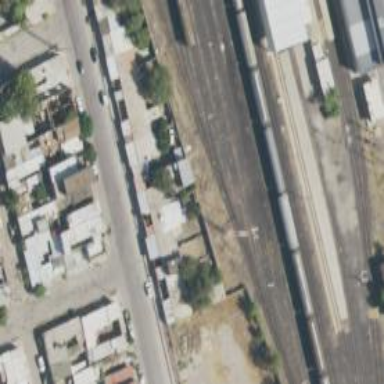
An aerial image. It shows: Railway siding with rails.